Field crop: tomato
Growth stage: 2
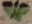
Species: solanum